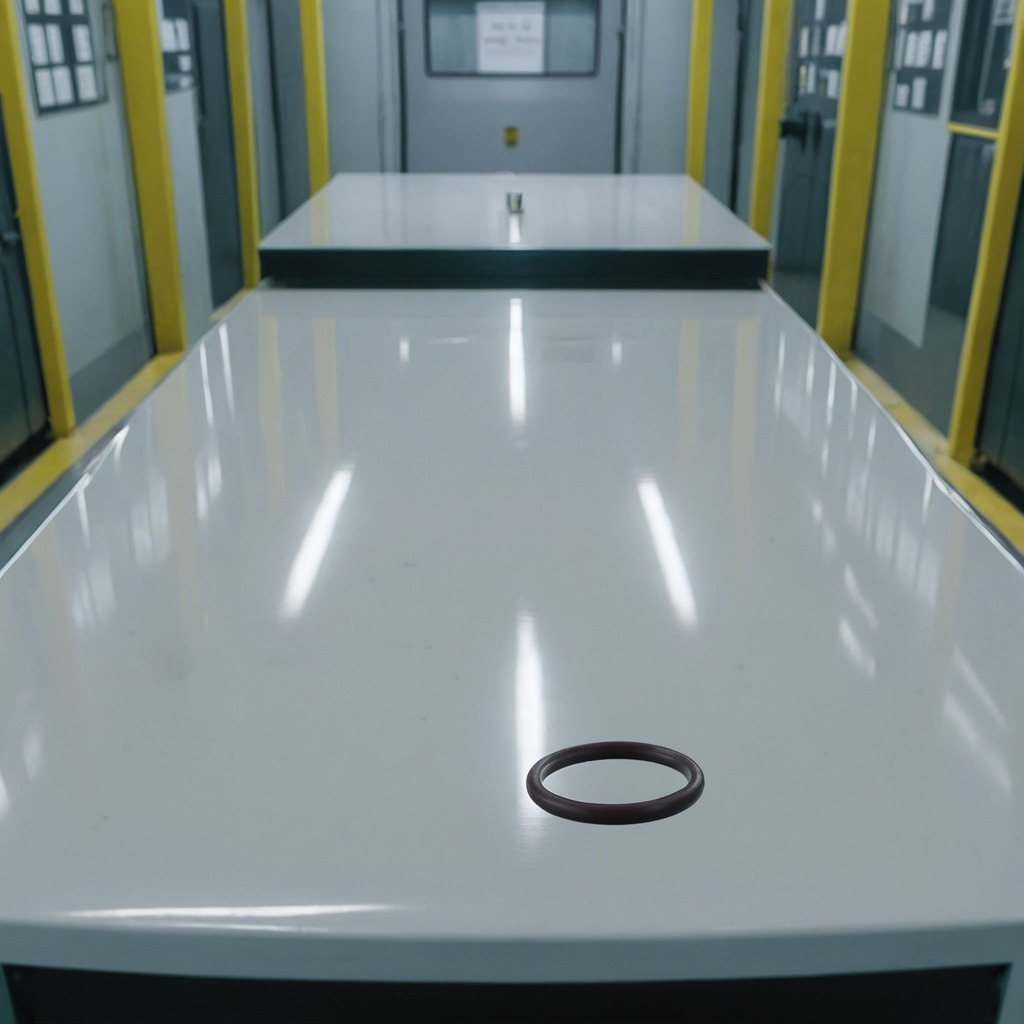
A rubber O-ring is lying on a high-gloss table in a ship maintenance bay industrial lighting.